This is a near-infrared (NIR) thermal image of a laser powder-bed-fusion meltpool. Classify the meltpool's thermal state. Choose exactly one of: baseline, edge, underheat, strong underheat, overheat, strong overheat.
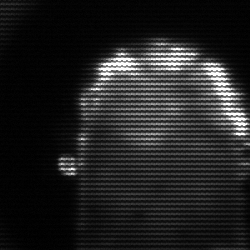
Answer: baseline